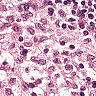
Metastatic tissue present: no